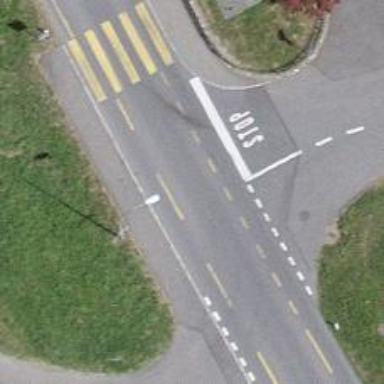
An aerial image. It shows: Tertiary road with designated cycle lane.